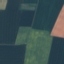
Label: AnnualCrop